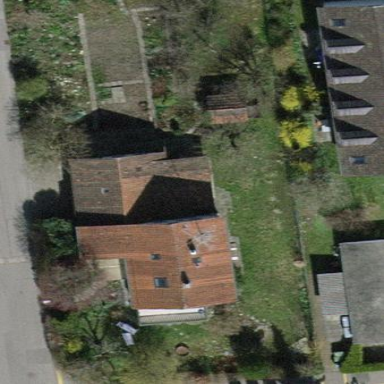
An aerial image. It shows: Building with tiled roof.